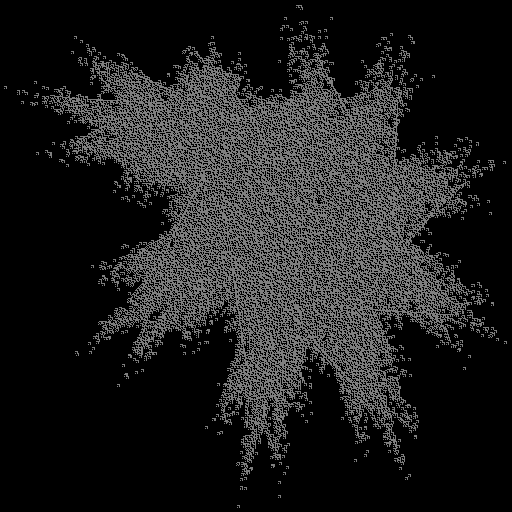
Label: involucre